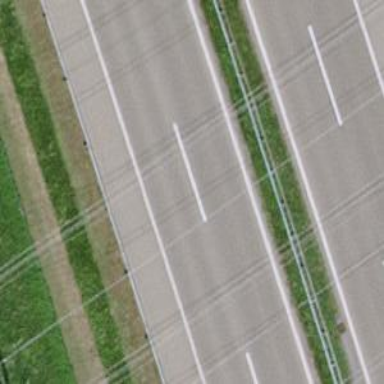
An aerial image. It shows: Asphalt motorway.